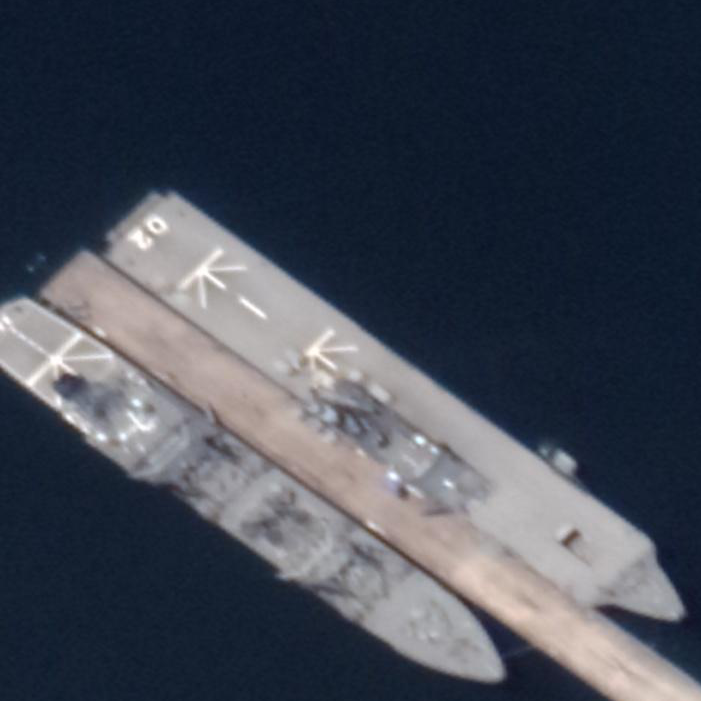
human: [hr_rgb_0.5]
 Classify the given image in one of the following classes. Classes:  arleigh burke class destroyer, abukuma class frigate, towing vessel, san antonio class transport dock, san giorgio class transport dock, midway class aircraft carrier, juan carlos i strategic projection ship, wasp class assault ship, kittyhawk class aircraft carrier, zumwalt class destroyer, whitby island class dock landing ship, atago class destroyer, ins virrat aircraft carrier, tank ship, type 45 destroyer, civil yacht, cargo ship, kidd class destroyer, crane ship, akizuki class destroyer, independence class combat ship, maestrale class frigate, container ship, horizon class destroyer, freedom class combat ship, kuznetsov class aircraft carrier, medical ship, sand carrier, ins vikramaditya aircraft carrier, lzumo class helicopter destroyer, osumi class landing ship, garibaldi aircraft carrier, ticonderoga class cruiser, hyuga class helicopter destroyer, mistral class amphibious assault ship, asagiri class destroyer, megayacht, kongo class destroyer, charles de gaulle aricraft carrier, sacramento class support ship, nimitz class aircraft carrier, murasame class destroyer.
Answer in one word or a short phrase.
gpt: Osumi class landing ship